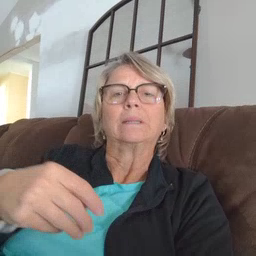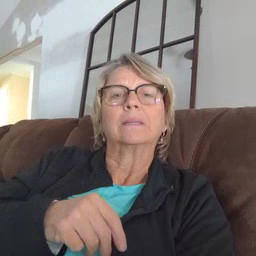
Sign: white